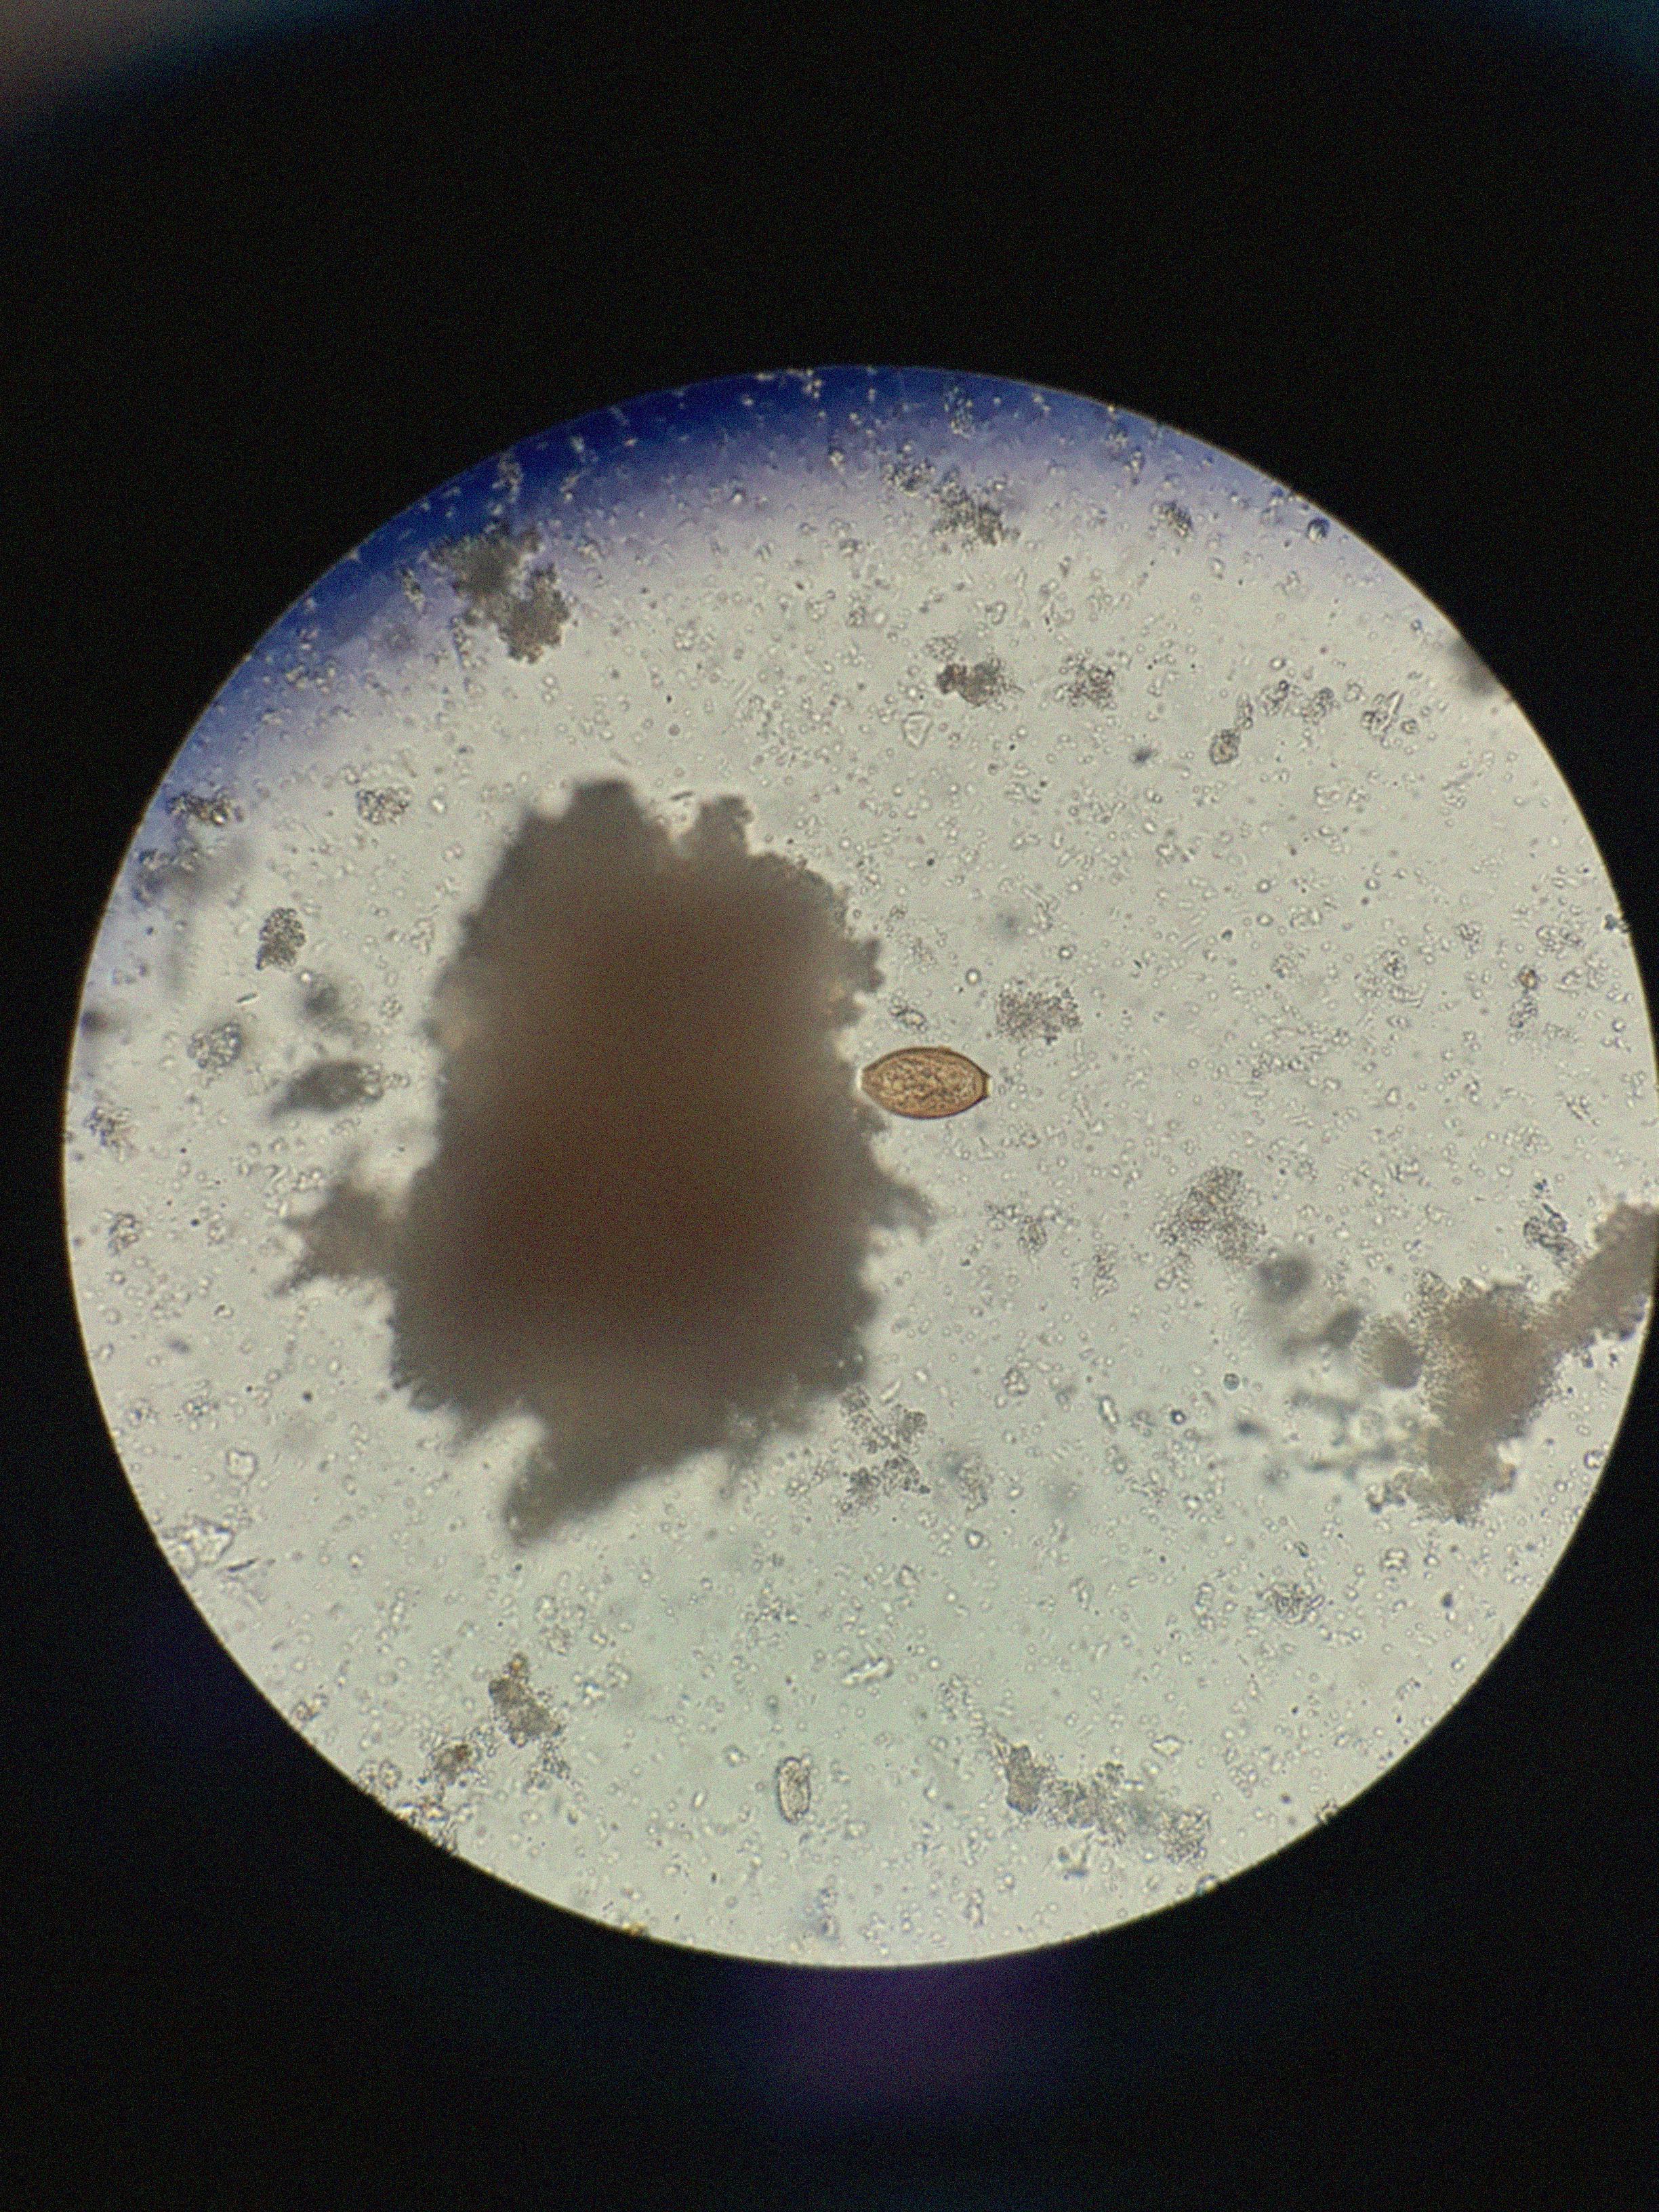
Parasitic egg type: Trichuris trichiura